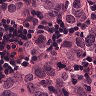
Metastatic tissue present: yes